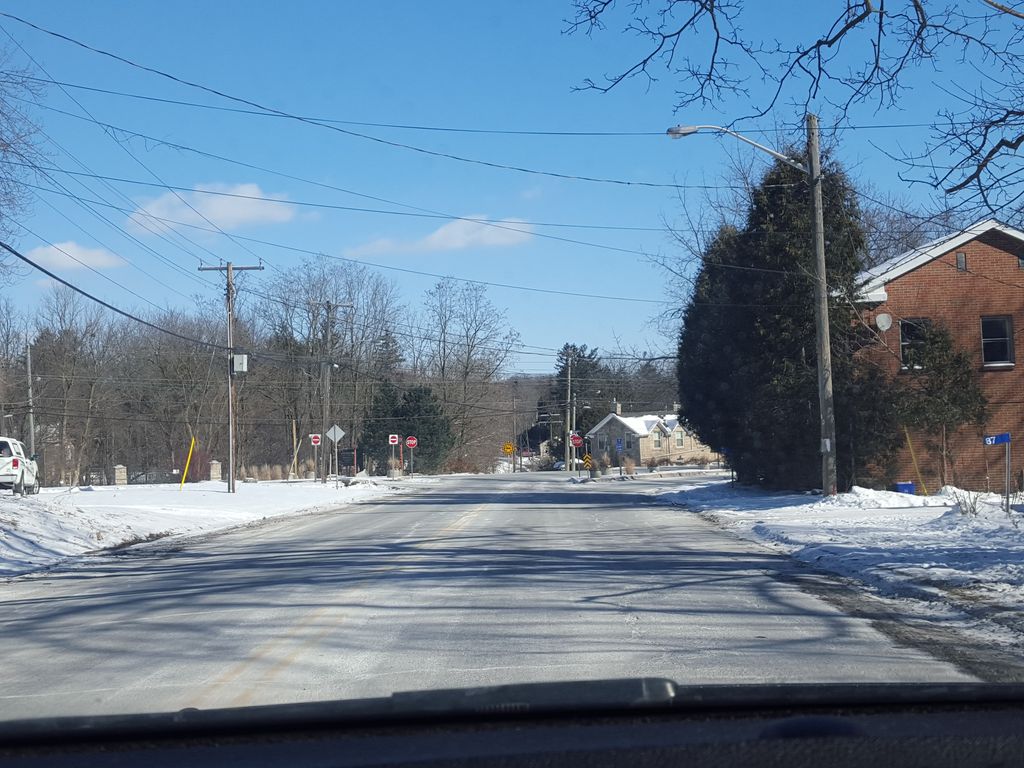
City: hamilton